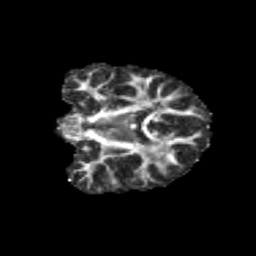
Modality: FA
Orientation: coronal
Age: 11
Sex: male
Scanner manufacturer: siemens
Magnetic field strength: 3 T
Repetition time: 3.8 s
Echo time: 0.07 s